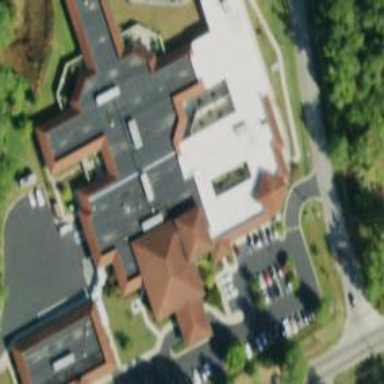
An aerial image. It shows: Healthcare facility identified as hospital.